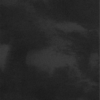
Label: not_dusty